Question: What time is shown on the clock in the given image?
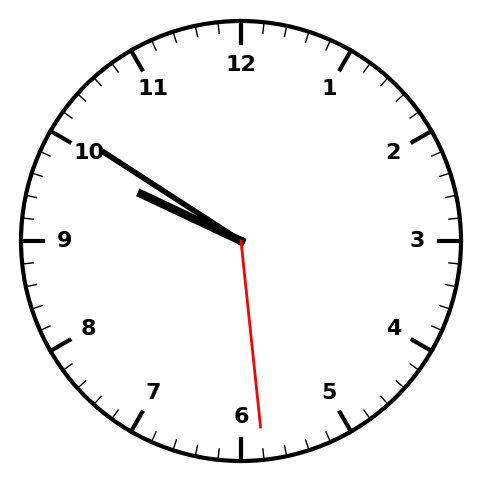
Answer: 09:50:29